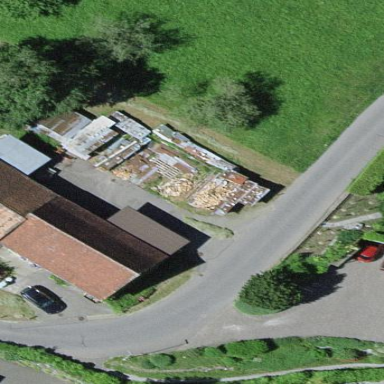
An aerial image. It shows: View of roof of building.